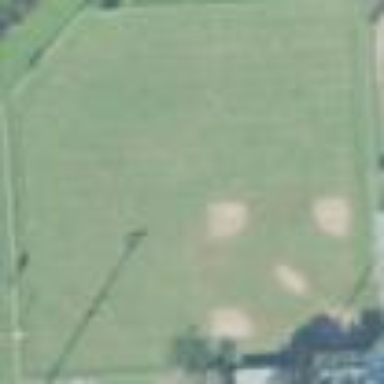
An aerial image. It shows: Baseball pitch for leisure land activities.